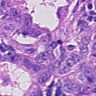
Metastatic tissue present: yes